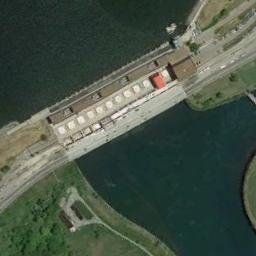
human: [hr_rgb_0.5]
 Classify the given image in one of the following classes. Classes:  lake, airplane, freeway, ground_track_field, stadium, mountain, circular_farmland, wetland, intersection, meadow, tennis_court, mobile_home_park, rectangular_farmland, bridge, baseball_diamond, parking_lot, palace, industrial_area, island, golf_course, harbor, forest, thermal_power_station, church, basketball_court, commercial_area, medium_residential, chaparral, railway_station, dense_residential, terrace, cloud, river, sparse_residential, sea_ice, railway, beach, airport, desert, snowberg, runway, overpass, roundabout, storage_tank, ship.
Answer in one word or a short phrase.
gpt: bridge